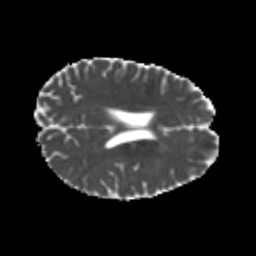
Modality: MD
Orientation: axial
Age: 24
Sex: male
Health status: healthy
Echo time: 0.074 s